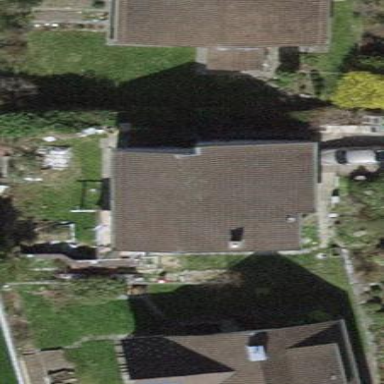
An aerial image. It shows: Detached building with gabled tile roof.